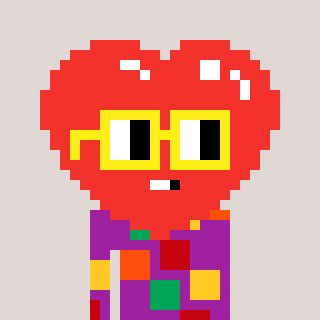
a pixel art character with square yellow glasses, a heart-shaped head and a magenta-colored body on a warm background